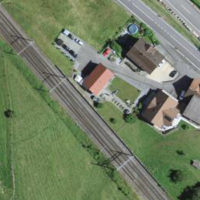
EUNIS habitat code: 57
Species observed at this site:
Milvus milvus
Milvus migrans